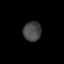
Tissue: lung
Cell type: Myeloid cells
Senescence score: 0.5688
Nuclear area (px): 351
Mean DAPI intensity: 69.541